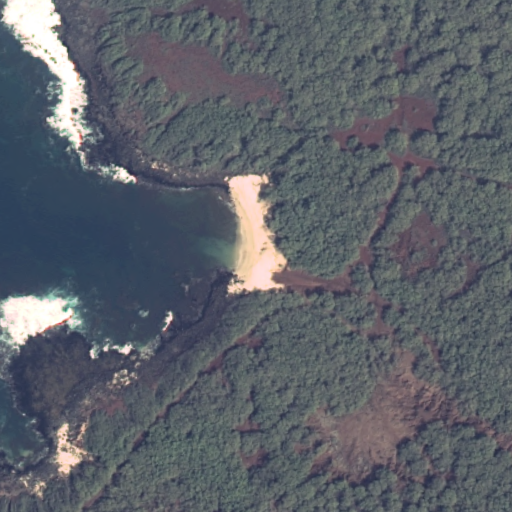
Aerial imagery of beach in Hawaii named Kaunalā Beach containing only unknown